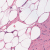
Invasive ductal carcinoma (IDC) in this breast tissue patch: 0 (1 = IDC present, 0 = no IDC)